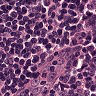
Metastatic tissue present: yes